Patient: sex M, age 55
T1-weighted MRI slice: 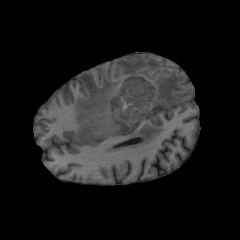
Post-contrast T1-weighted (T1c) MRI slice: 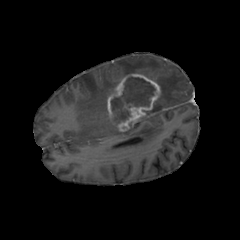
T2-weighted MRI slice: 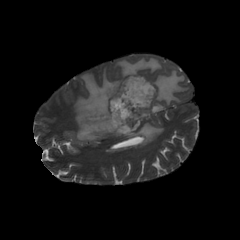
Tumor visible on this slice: yes
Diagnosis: Glioblastoma, IDH-wildtype
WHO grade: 4